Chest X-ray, PA view. Patient: 65 years old, sex M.
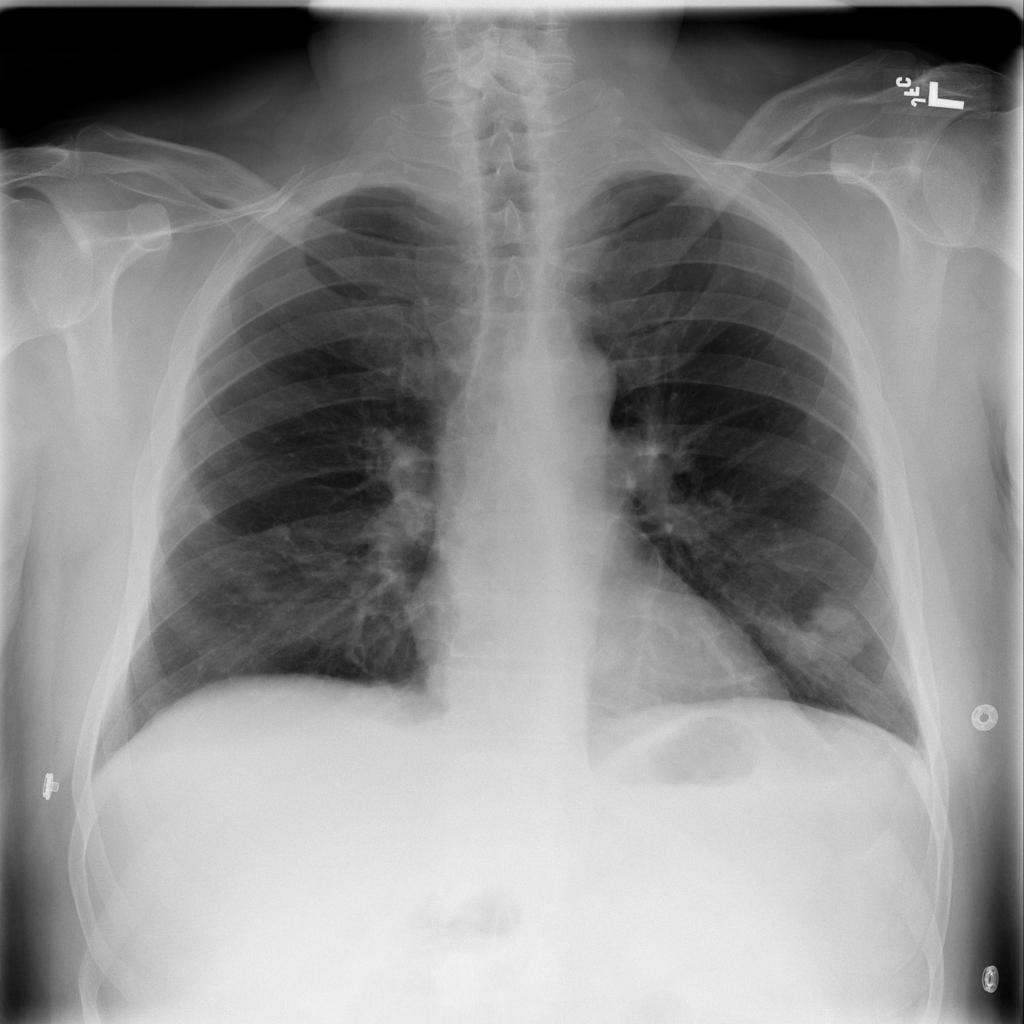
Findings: No Finding